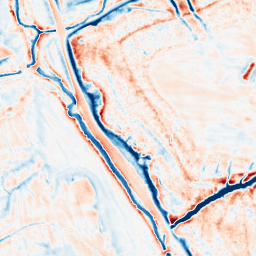
Category: multiscale
Decomposition family: dog_multiscale
Decomposition parameters: sigma_ratio: 2
n_scales: 3
base_sigma: 0.5
Upsampling method: lanczos
Upsampling parameters: scale: 4
Upsampling scale: 4